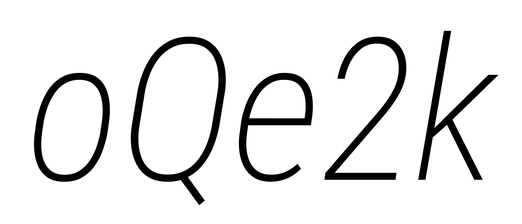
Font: Roboto-Italic_Condensed_ExtraLight_Italic